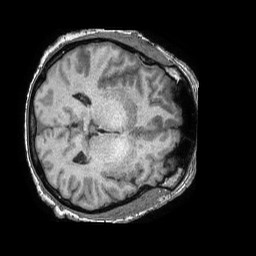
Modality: T1w
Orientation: axial
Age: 58
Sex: male
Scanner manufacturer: philips
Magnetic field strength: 1.5 T
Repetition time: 0.007572 s
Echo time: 0.00344 s